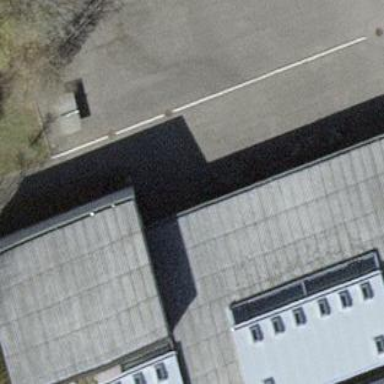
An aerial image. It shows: The building has flat roof with light grey color.